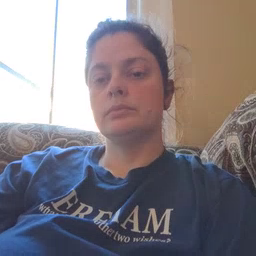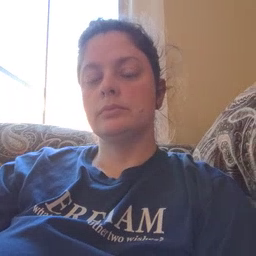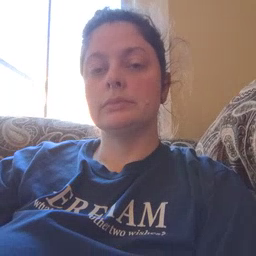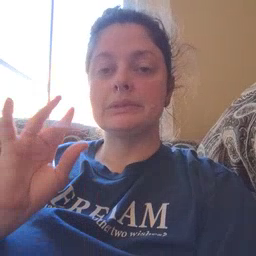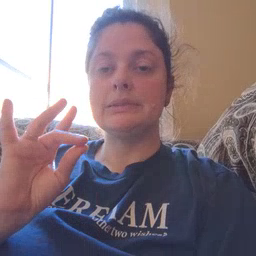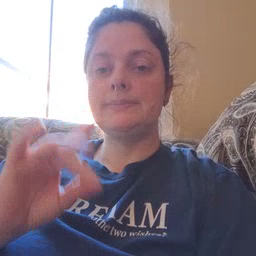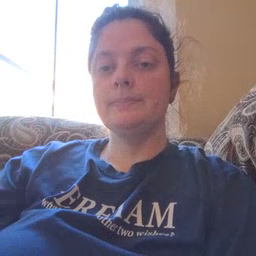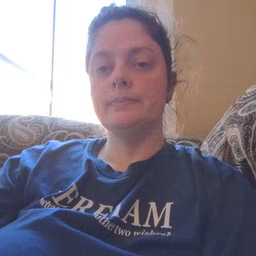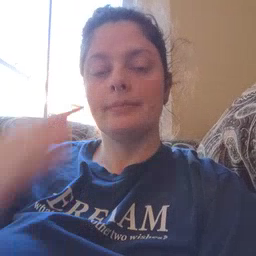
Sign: sticky